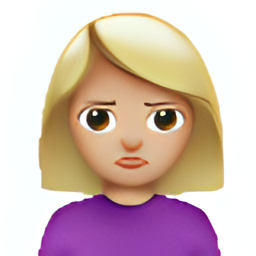
Name: person with pouting face
Emoji: 🙎🏼
Group: People & Body
Sub-group: person-gesture